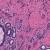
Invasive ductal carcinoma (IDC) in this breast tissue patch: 1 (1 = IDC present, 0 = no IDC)